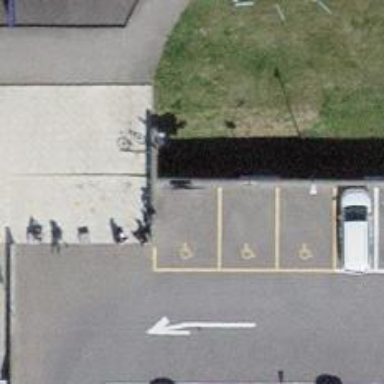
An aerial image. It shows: Bicycle parking area with stands.